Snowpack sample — Buffalo Mountain, Silverthorne, Colorado, USA (1/25/25, 10:11 AM MST)
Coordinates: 39.6222, -106.1139
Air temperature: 22 °F
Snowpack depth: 110 cm
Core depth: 30 cm
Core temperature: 42.8 °F
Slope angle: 12°, slope face: 102°
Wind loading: high
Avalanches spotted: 0
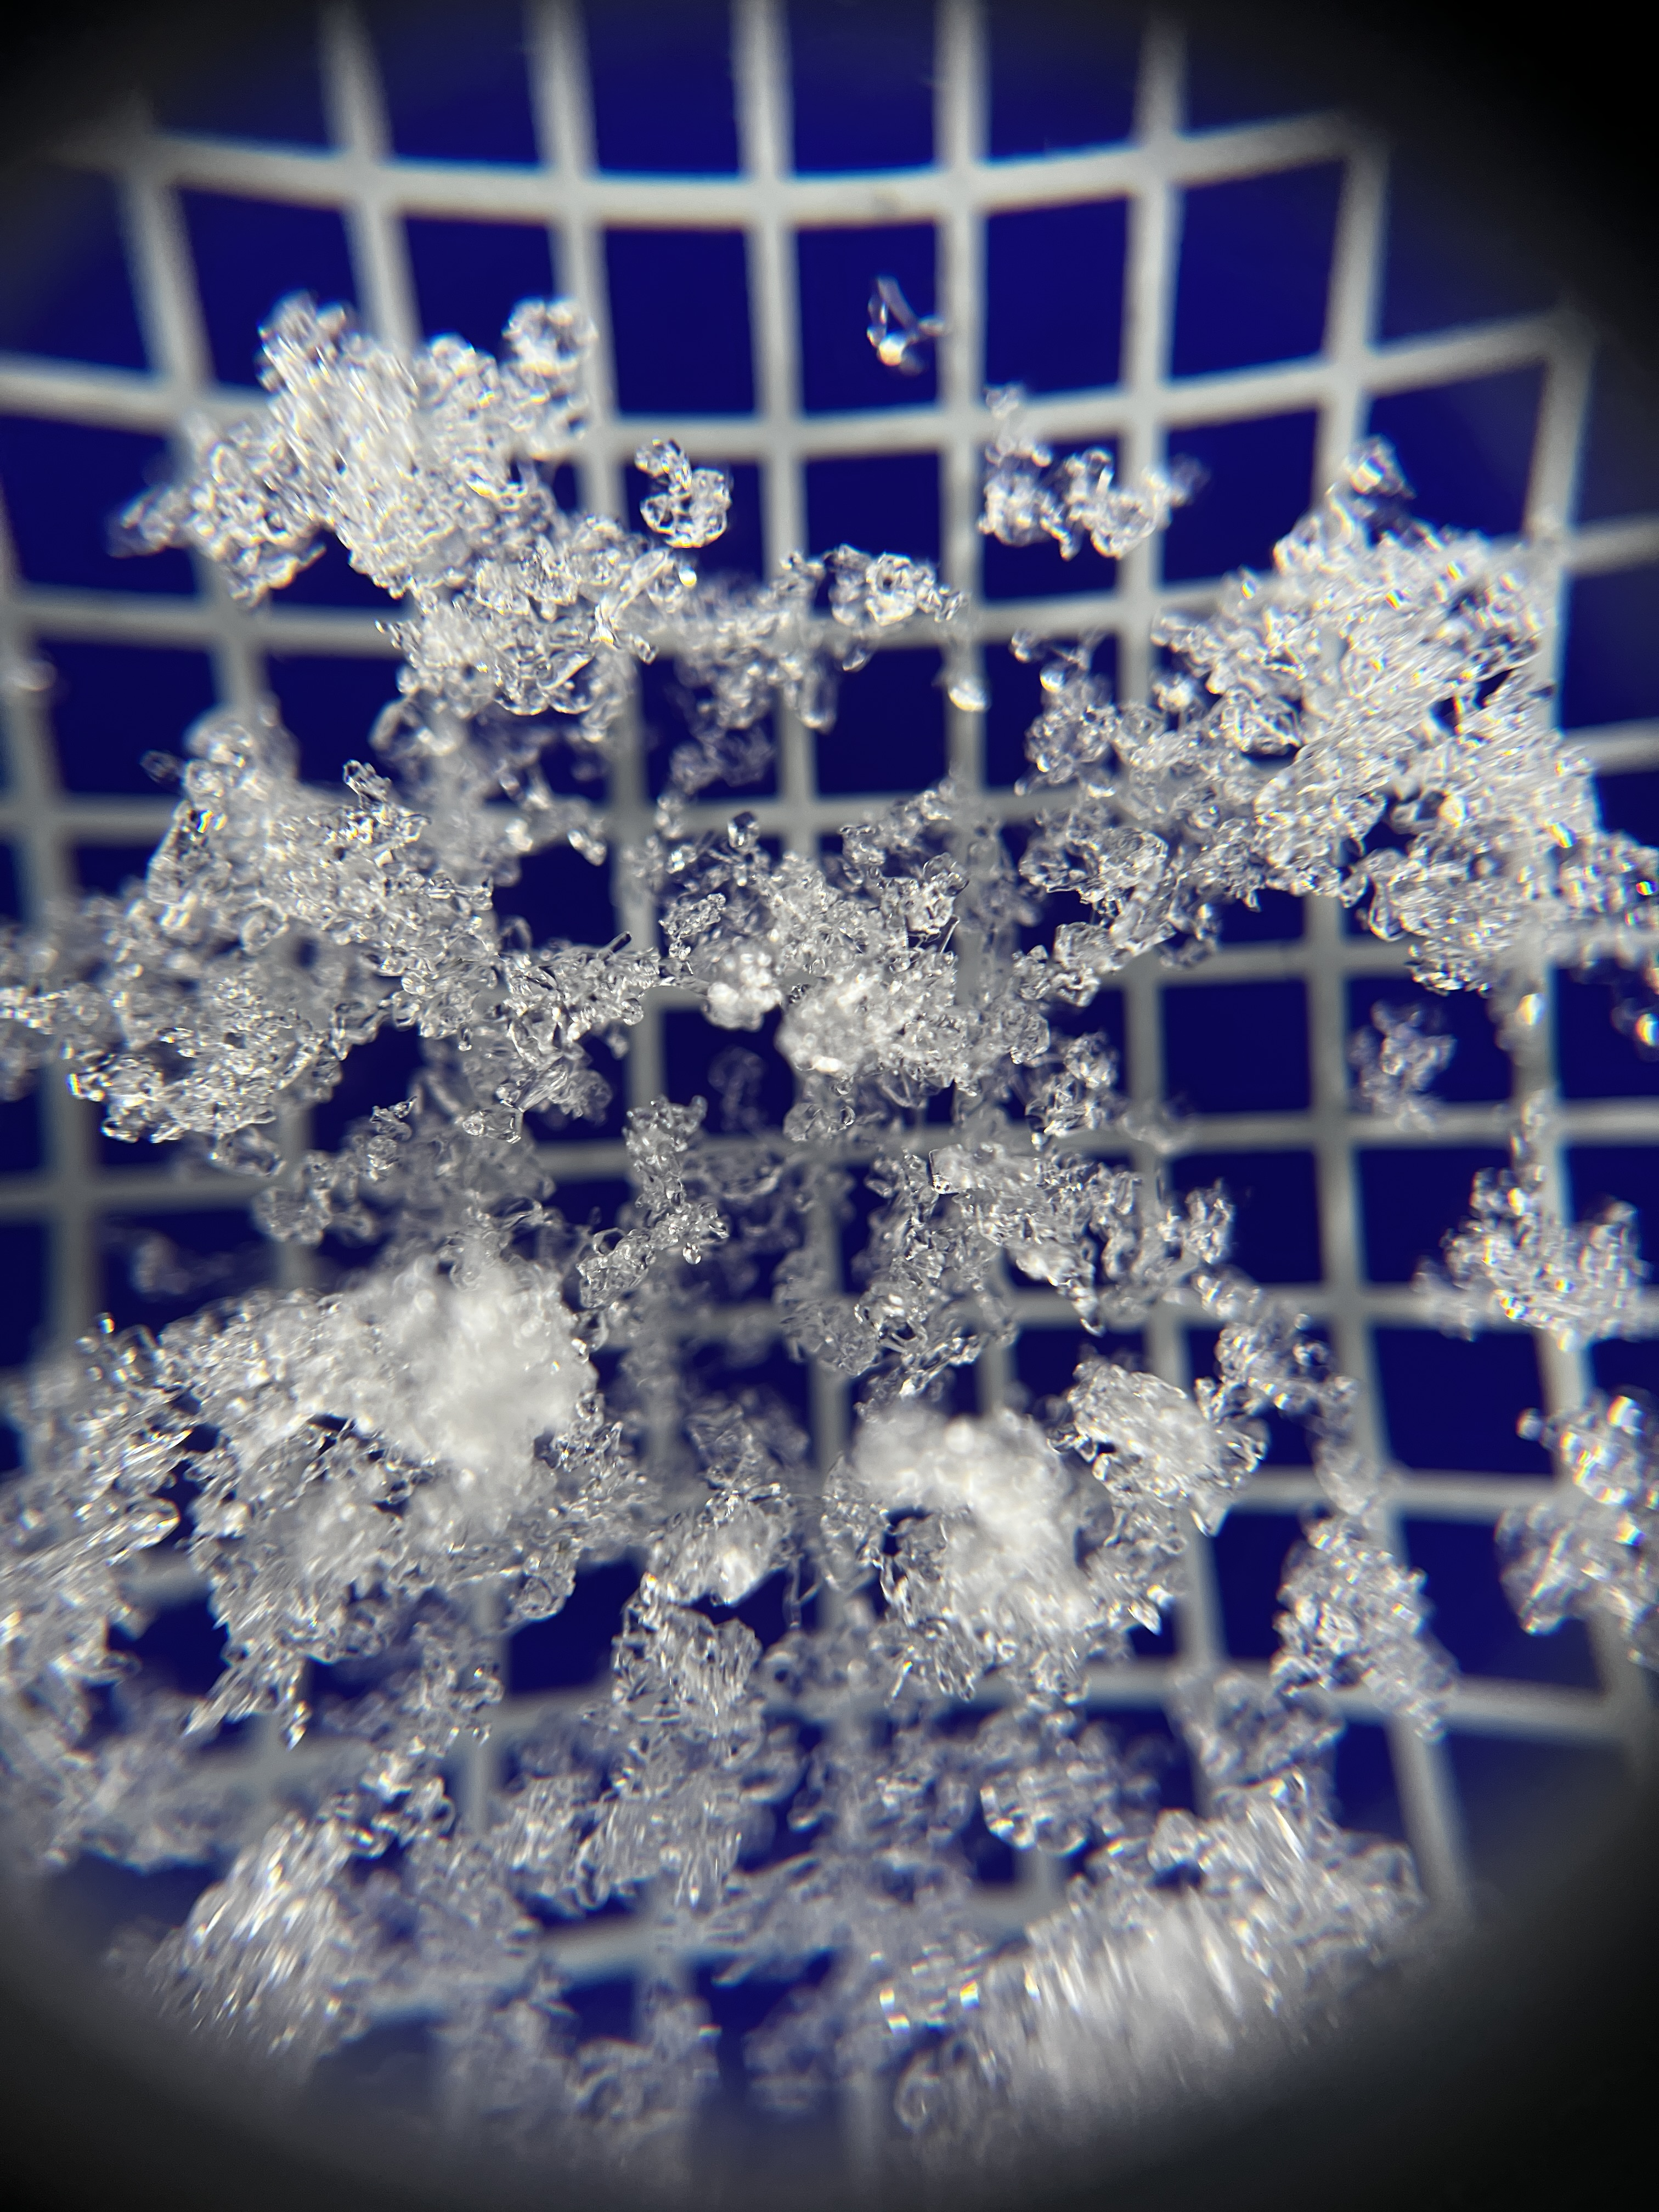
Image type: magnified_profile
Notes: No avalanches nearby, collected on the outskirts of a fire break 15 meters from the treeline, on way to Buffalo and Red Mountain